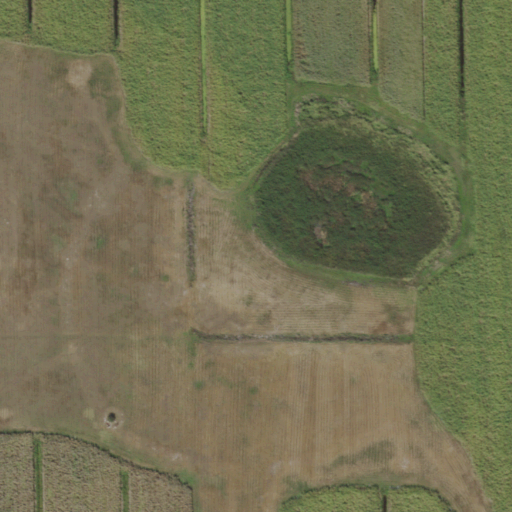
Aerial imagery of mountain in Florida named Tonys Mound containing only cultivated crops